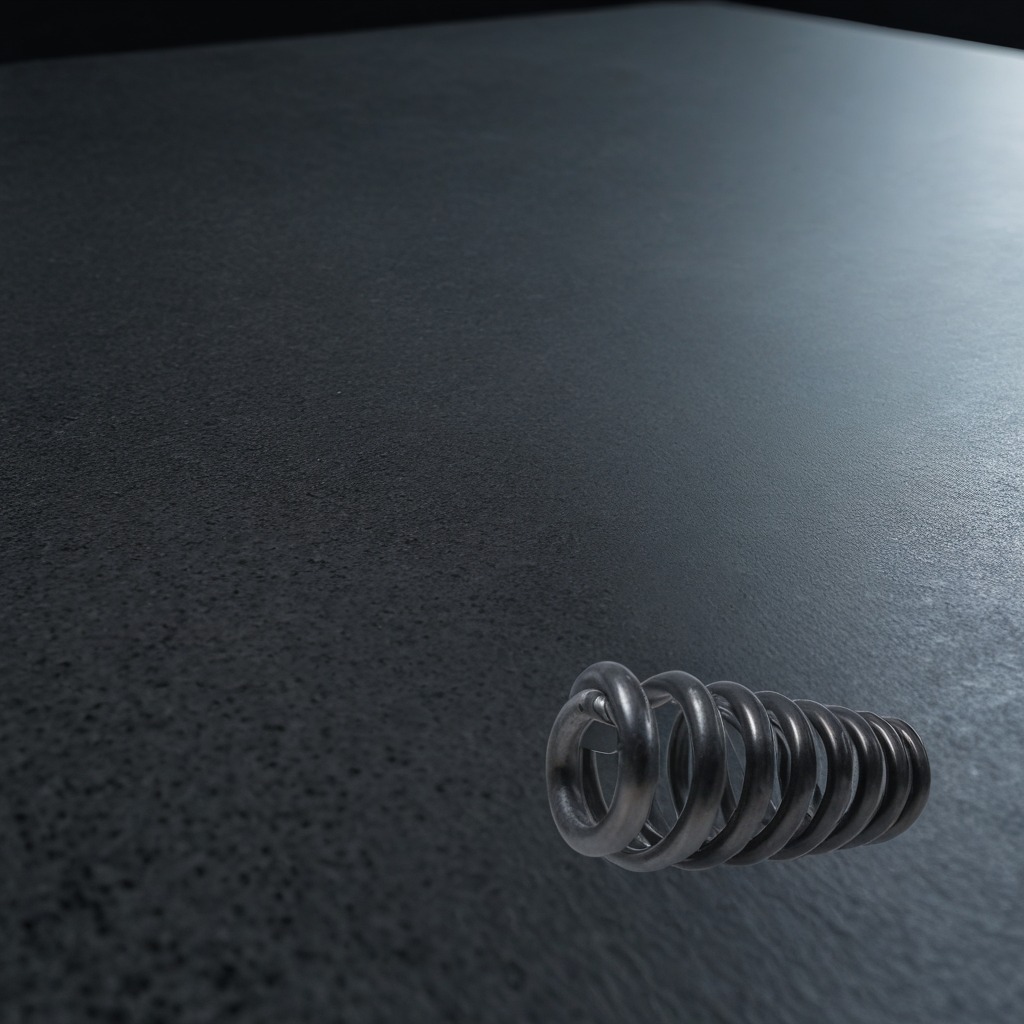
A coiled metal spring lies on a clean granite table inside a workshop at night.